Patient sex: M
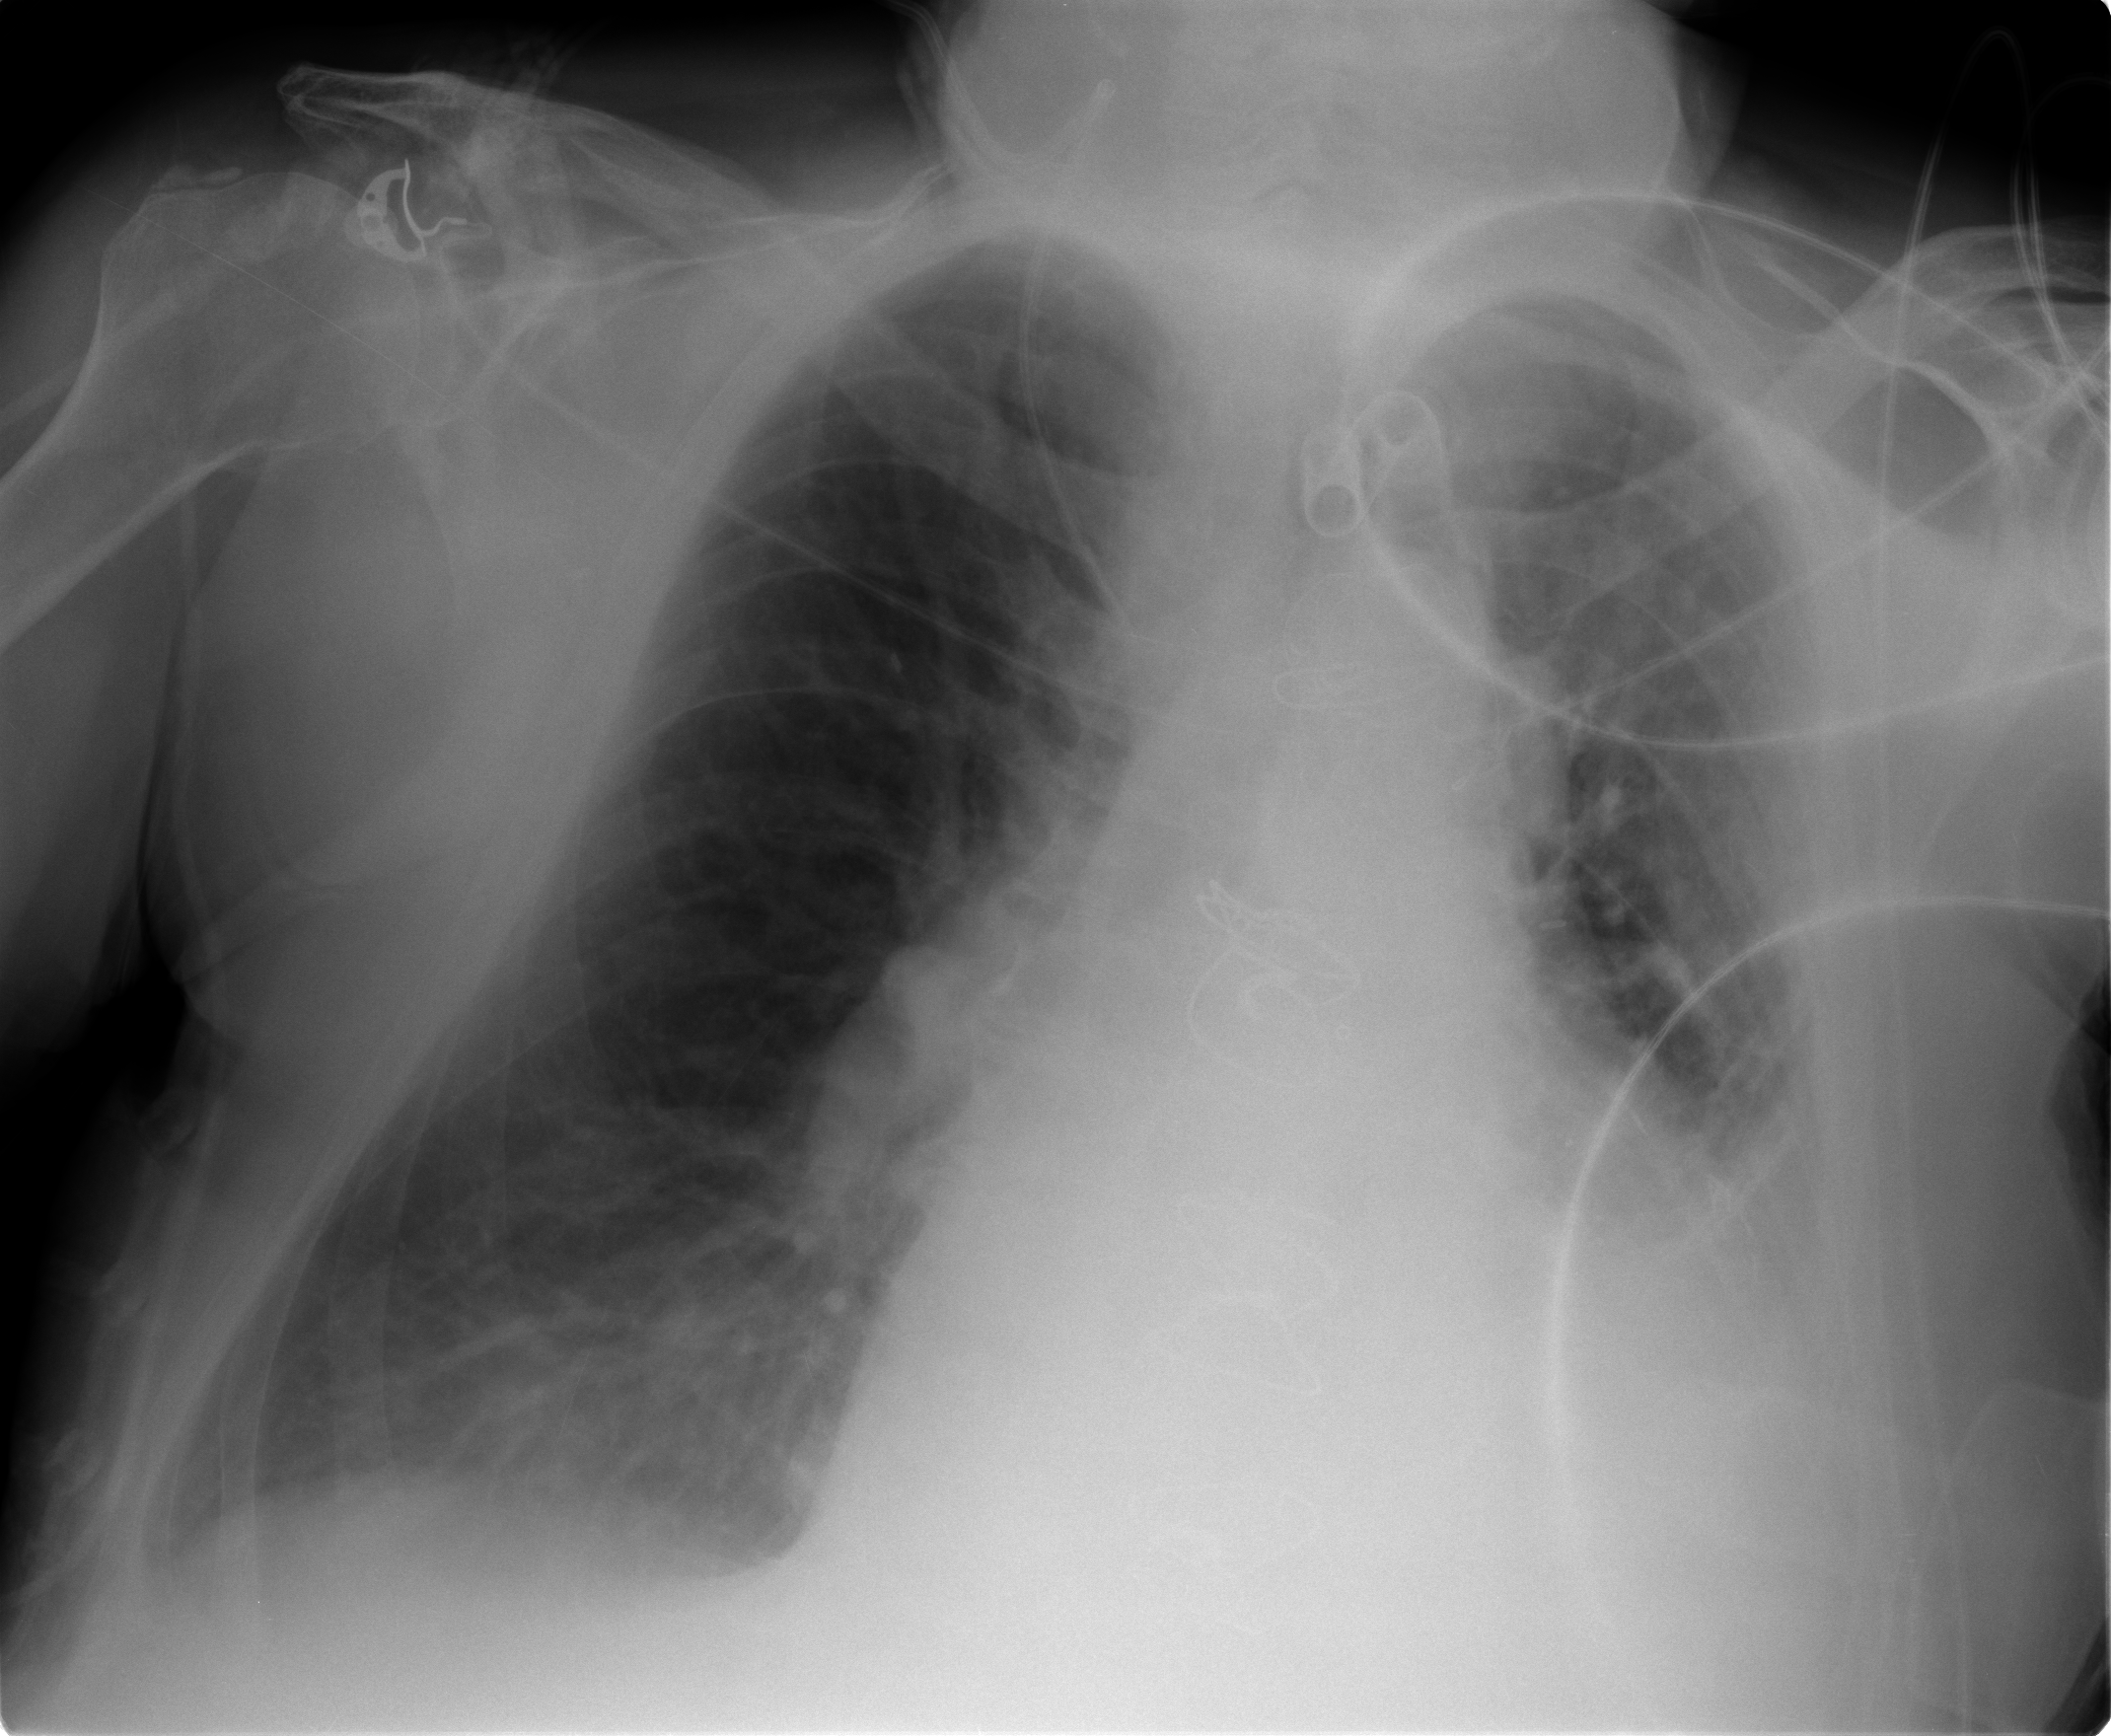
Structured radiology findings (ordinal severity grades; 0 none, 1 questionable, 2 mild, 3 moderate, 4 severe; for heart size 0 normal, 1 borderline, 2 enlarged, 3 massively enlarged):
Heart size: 2
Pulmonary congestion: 2
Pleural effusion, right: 2
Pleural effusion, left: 3
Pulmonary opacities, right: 0
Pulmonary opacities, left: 0
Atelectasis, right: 2
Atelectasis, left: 3